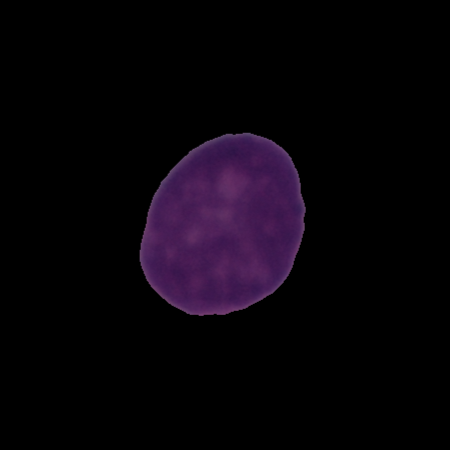
Label: cancer